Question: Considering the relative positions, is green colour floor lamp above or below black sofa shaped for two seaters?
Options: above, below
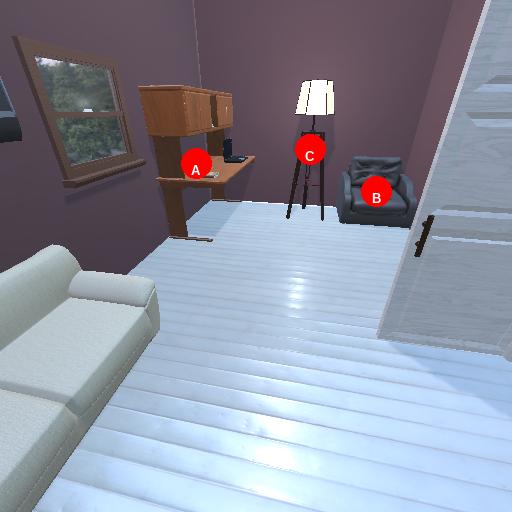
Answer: above